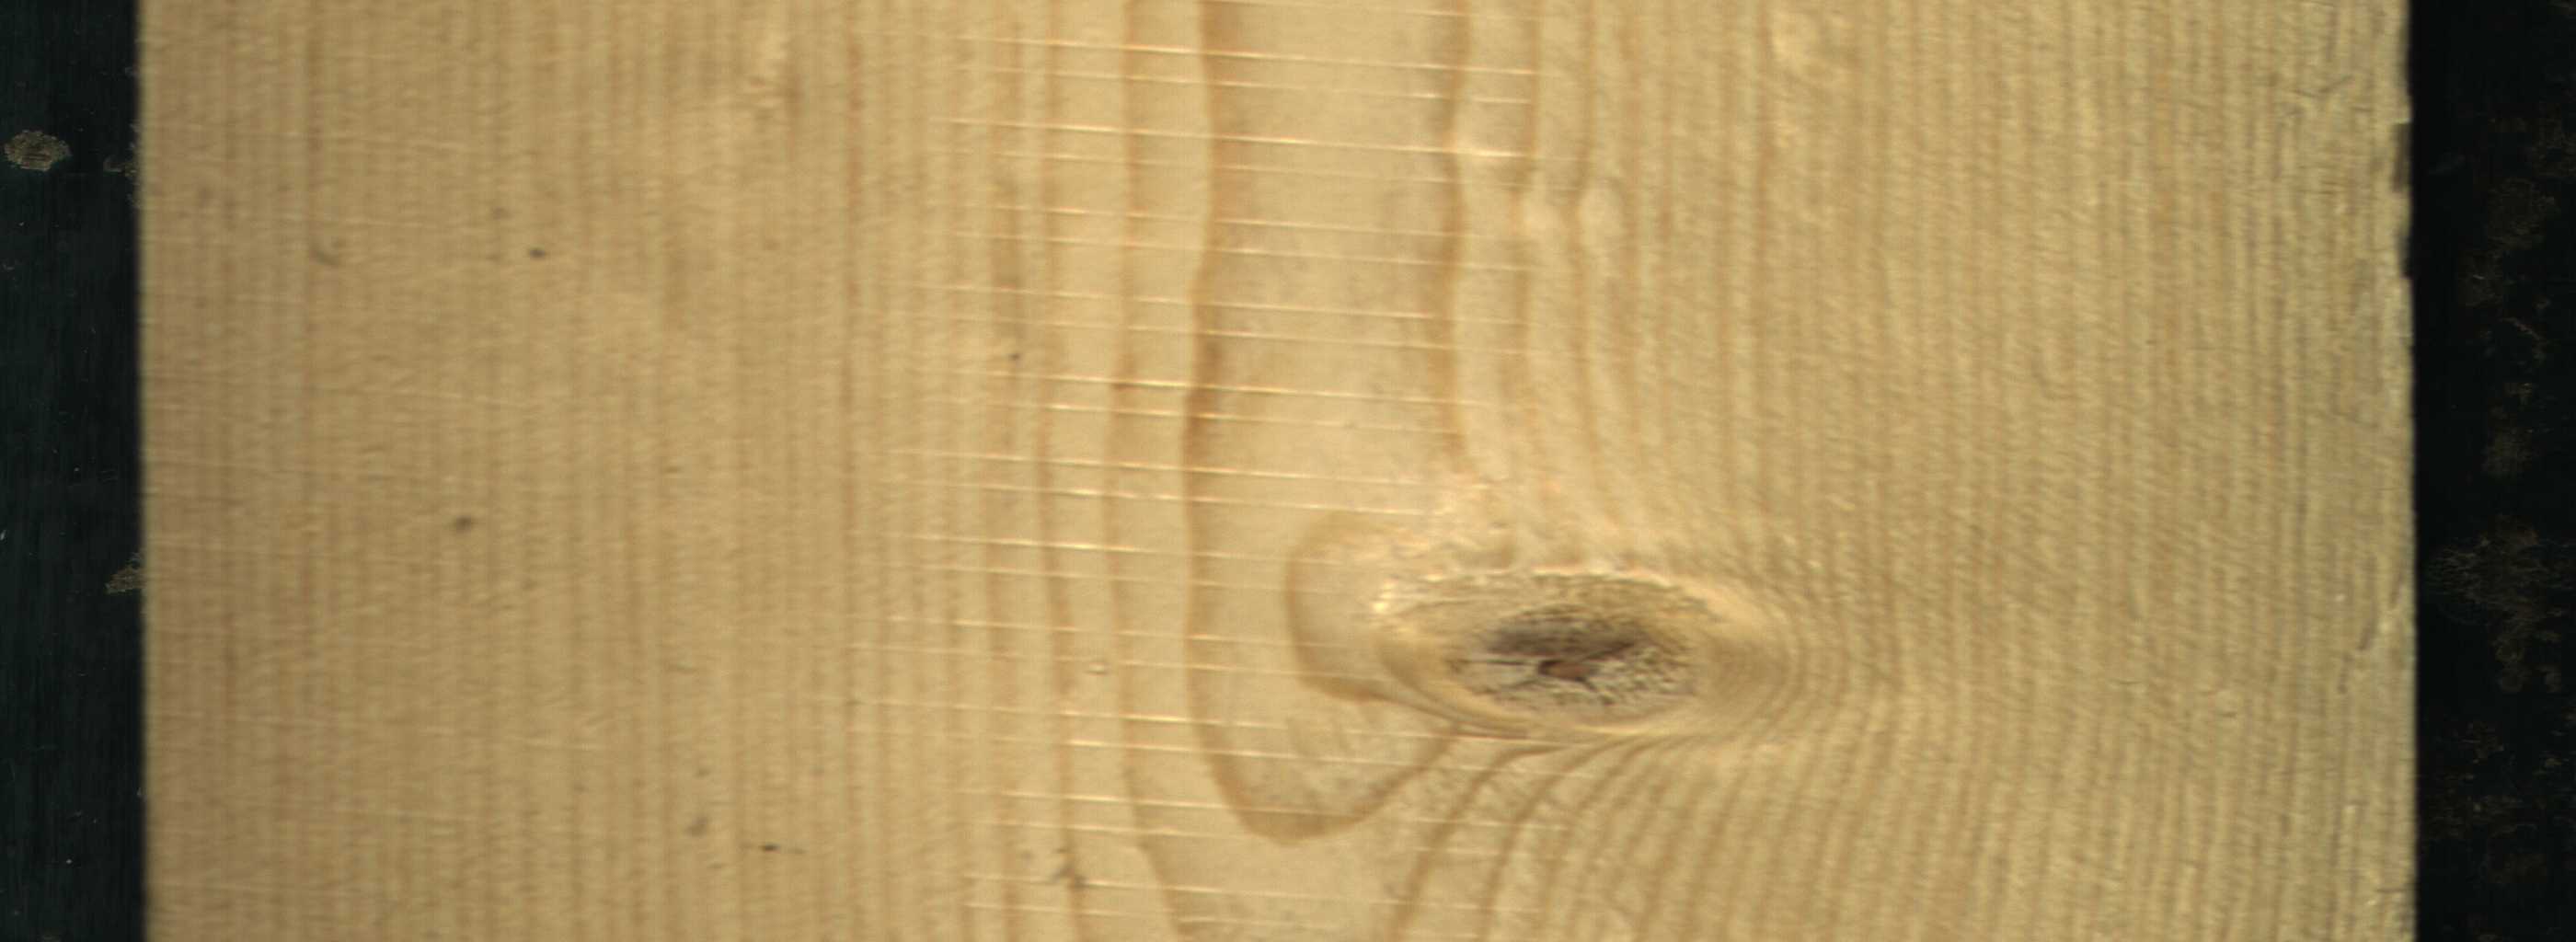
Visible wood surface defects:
Live_Knot